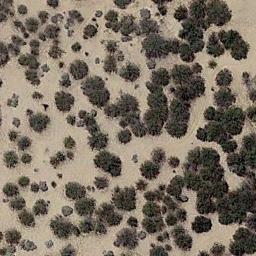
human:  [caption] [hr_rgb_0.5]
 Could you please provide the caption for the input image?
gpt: The chaparral is consist of many bushes on the desert .

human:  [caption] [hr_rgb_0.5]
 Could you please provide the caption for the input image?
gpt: A lot of green chaparrals grow in the desert .

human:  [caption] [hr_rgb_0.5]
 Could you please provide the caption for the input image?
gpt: There are several trees and some weeds in this desert .

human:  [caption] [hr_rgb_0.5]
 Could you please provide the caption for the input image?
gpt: Chaparral is scattered in the sand from dense to sparse .

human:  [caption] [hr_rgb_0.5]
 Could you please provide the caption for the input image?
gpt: The chaparral is thicker on the right than on the left .